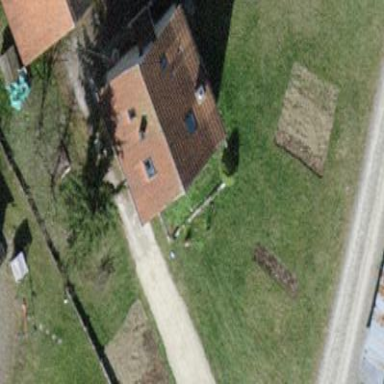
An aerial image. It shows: Detached building with gabled roof.